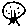
Label: tree